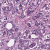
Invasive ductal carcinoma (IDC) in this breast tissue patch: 1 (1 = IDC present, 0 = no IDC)